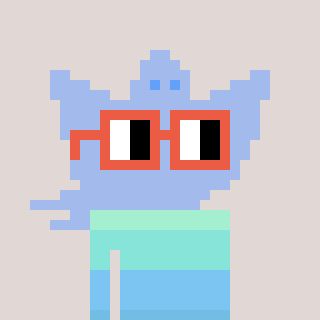
a pixel art character with square orange glasses, a ghost-B-shaped head and a darkbrown-colored body on a warm background